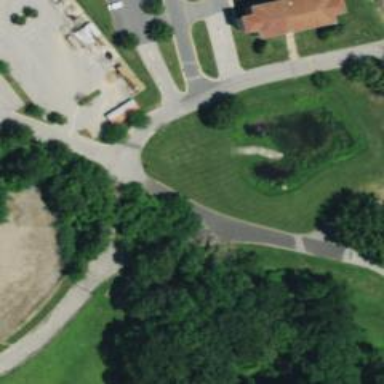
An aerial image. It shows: Disc golf tee area.